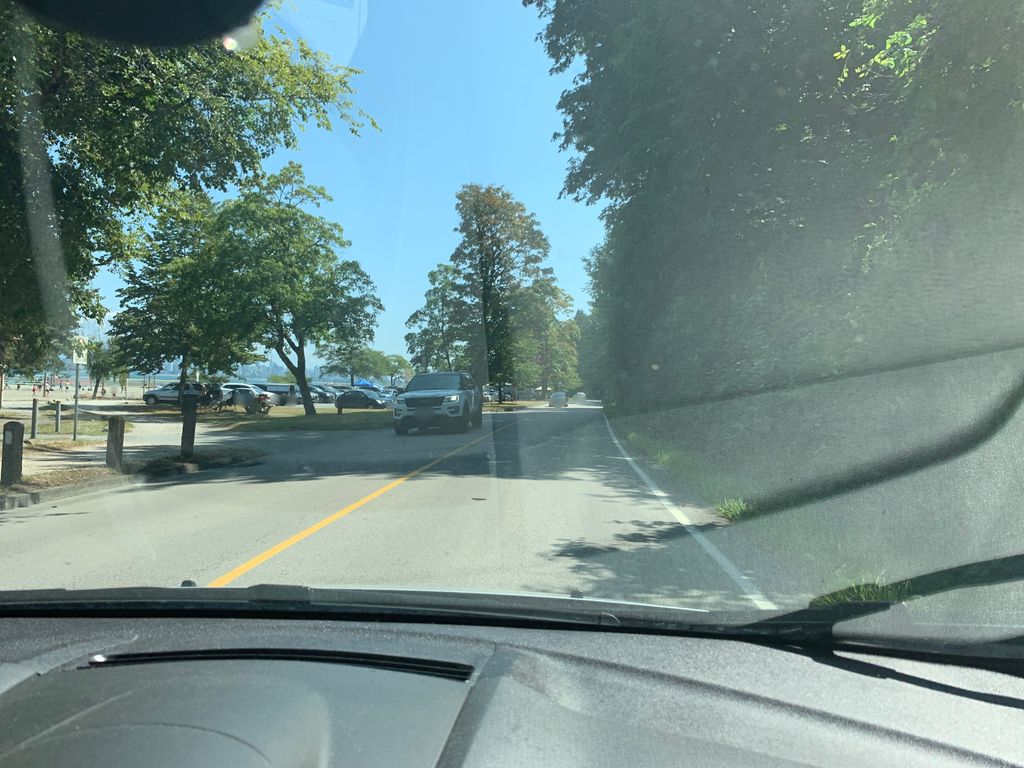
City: vancouver